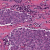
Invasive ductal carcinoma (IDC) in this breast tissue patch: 1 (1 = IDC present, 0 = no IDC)